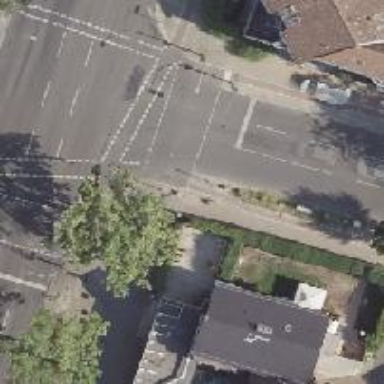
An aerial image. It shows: Road with traffic signals controlling the flow of traffic.